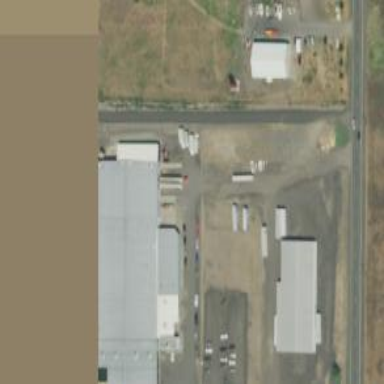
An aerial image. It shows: Industrial area.